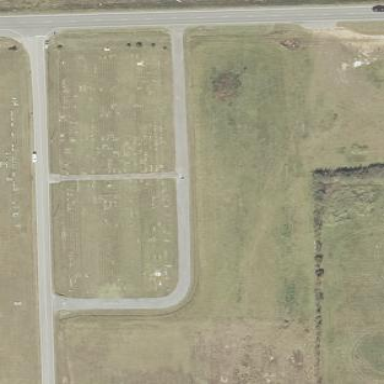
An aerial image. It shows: Cemetery.